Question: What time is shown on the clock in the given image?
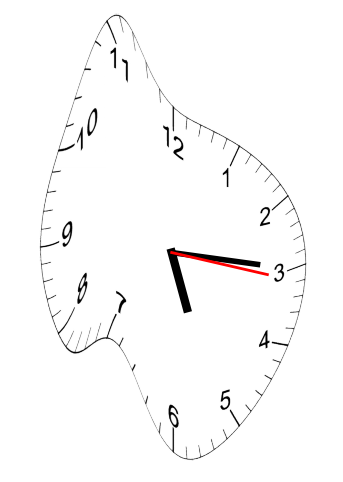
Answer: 05:15:16